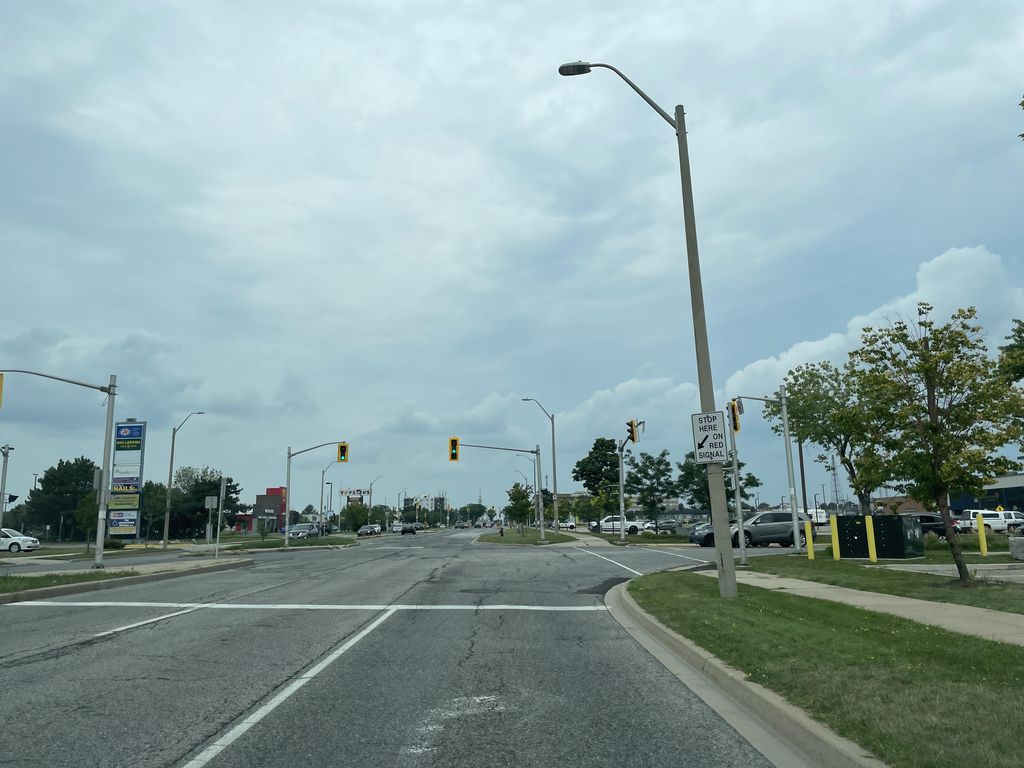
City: hamilton